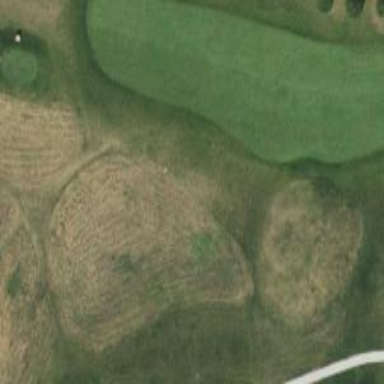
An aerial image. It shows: Area with grass used as rough in golf course.